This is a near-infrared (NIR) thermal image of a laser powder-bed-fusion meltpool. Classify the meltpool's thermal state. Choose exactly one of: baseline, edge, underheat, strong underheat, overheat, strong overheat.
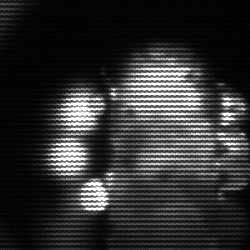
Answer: strong underheat